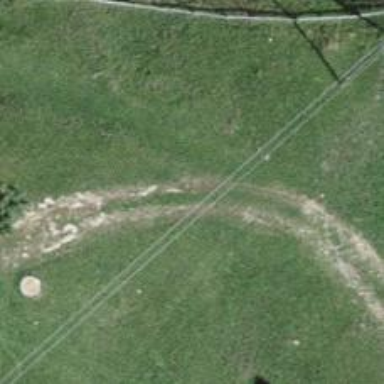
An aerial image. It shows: Track road with grade4 tracktype.